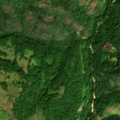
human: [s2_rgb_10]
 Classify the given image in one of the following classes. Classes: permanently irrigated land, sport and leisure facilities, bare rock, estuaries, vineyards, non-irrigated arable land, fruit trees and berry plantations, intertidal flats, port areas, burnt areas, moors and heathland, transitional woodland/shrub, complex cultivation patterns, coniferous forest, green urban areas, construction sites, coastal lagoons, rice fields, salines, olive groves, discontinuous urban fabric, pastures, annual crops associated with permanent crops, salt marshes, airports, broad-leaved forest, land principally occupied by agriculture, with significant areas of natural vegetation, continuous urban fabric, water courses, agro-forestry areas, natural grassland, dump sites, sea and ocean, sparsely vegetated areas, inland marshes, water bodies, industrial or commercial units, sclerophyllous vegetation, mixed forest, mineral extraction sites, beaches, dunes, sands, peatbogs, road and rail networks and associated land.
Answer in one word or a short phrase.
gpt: broad-leaved forest, coniferous forest, transitional woodland/shrub